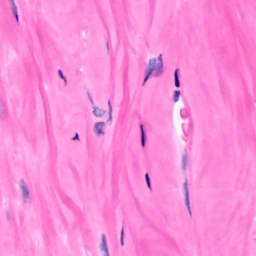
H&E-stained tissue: Breast